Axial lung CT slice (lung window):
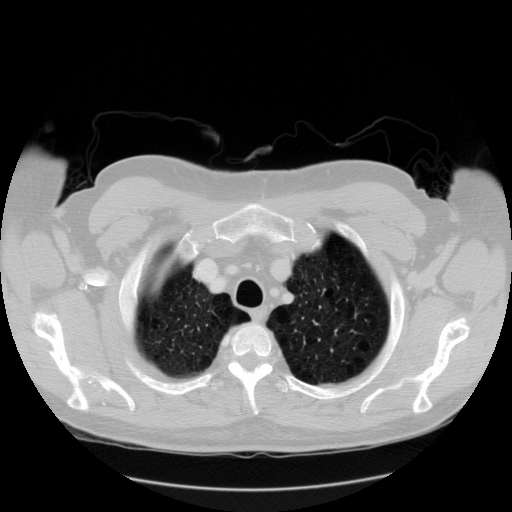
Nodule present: no